Question: During our efforts to design InApp Billing for our Android App, we came up with the following scenario;
1. Customer has rooted/manipulatable device (so Market app + my app can't be trusted)
2. Customer purchases a product
3. Purchase state 0 (purchased) is send to our backoffice (all is checked and ok), we give credits.
4. Customer refunds that purchase
5. Customer has manipulated our app or the market app to locally confirm the refund and thereby prevent the refund notification to reach our backoffice server.
Is this scenario possible? How can we fix this?

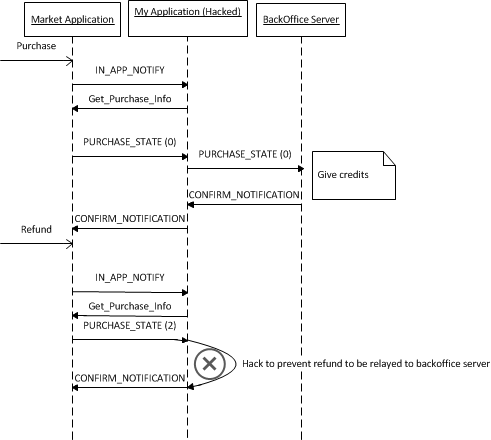
Answer: First: if the user asks for a refund you receive also an email.
Second: the purchases on in-app billing are not refundable directly by the user. If a user wants a refund, he must contact you and then you can proceed manually to refund with your google wallet account.
So i think that your scenario neve happen.
Secondly if possible i suggest you to use managed purchases, in that case if the user asks for a refund, google market will remember it, and you can use a RESTORE_TRANSACTION to check if some refunds occurred (but again: you must grant a refund).